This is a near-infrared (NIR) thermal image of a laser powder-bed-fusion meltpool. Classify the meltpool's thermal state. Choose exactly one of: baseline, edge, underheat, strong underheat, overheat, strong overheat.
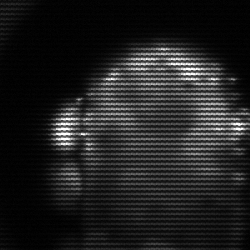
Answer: baseline